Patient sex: M
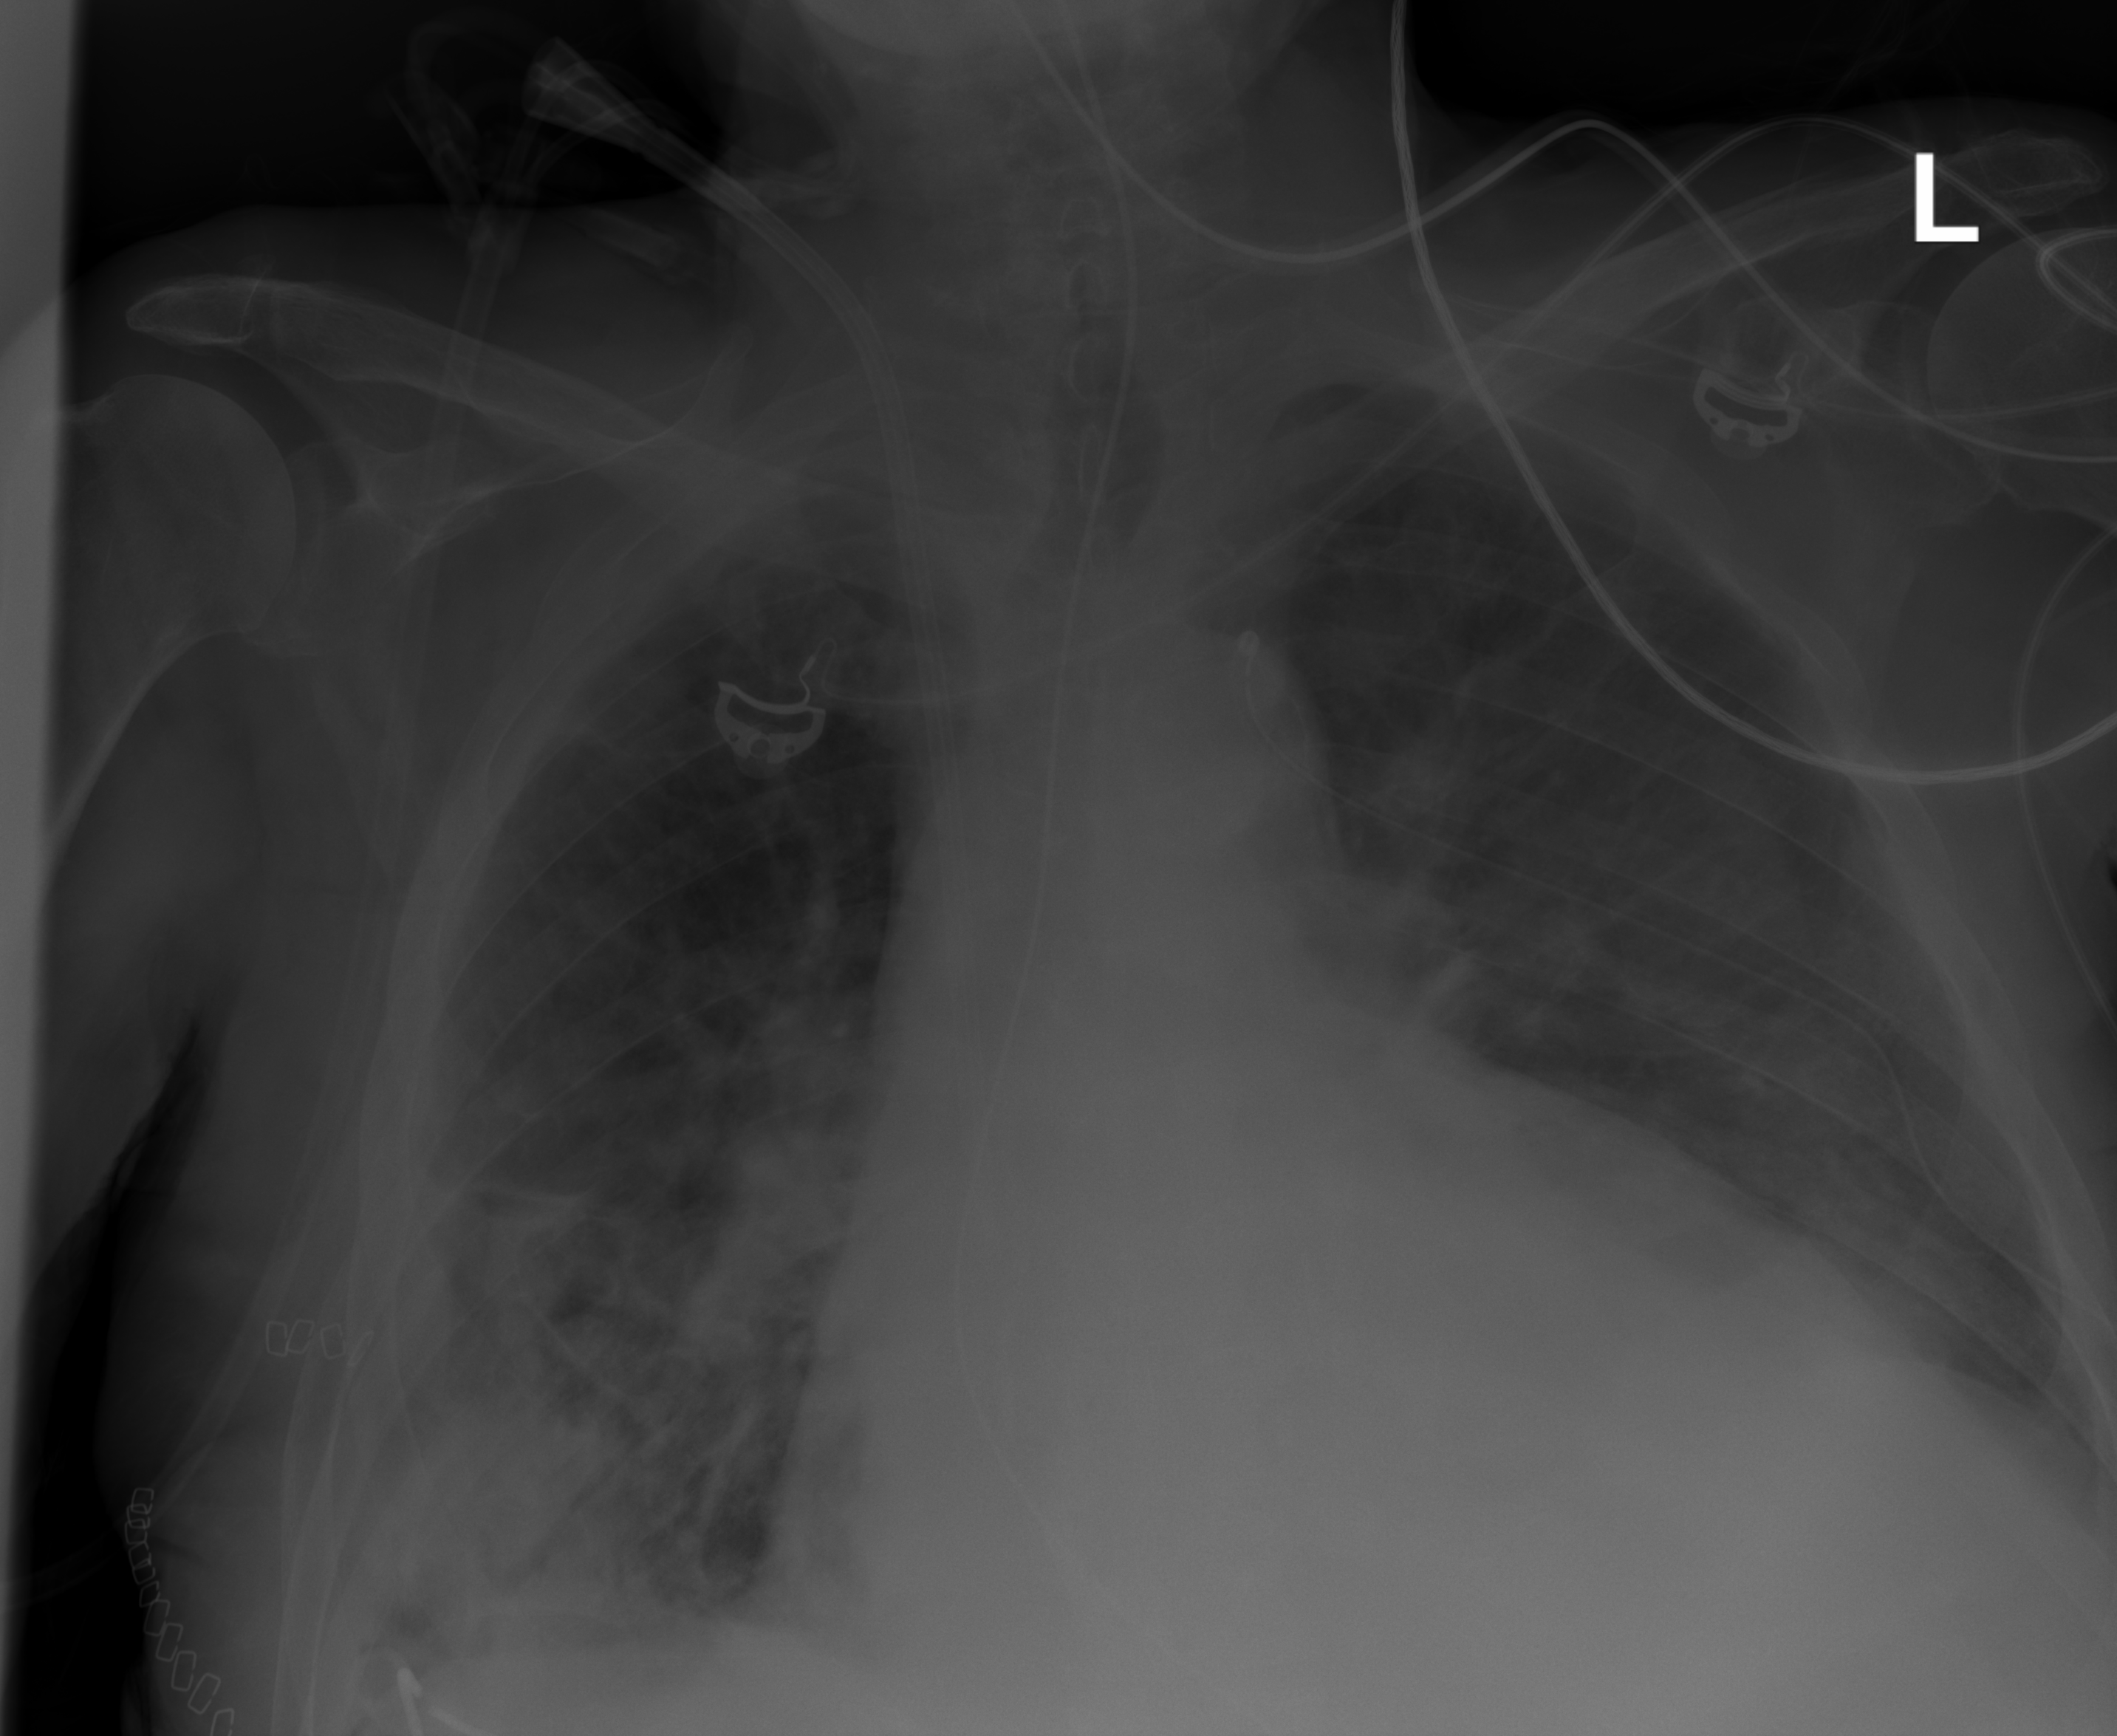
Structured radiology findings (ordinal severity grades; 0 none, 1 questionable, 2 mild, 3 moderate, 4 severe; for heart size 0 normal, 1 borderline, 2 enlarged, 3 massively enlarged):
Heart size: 2
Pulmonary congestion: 2
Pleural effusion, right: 2
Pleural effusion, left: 3
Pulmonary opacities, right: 2
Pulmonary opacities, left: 0
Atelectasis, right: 3
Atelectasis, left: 2